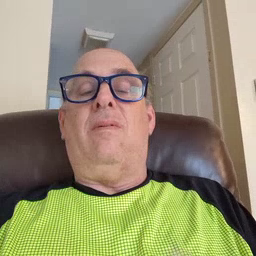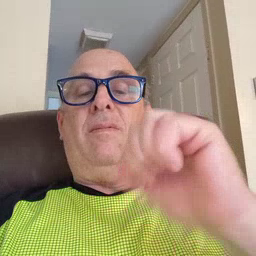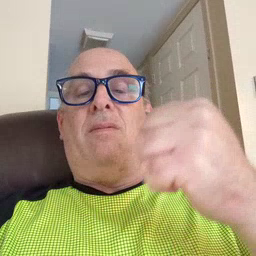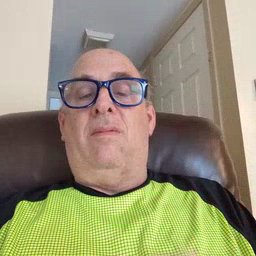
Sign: make